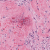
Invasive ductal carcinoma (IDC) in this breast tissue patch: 0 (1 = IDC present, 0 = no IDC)